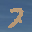
Label: 7